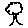
Label: tree